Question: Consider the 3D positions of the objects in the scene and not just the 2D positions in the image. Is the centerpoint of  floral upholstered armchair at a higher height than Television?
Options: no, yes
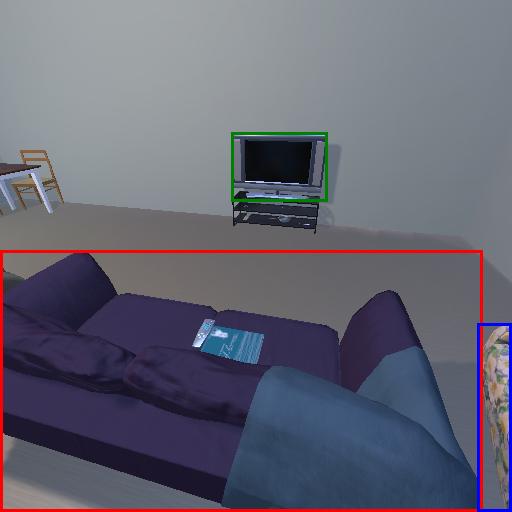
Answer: no